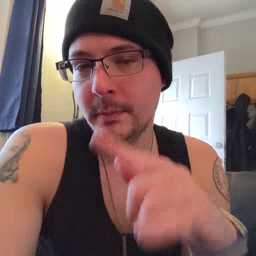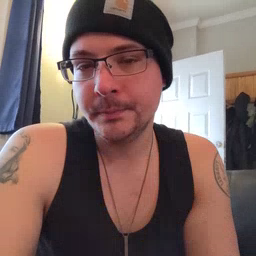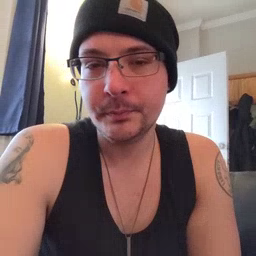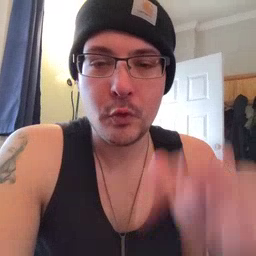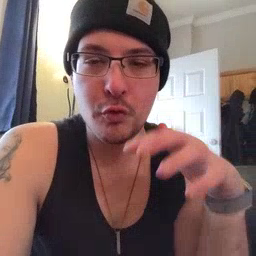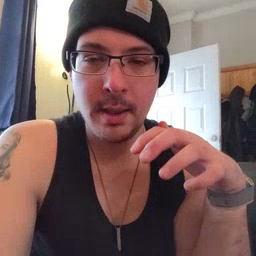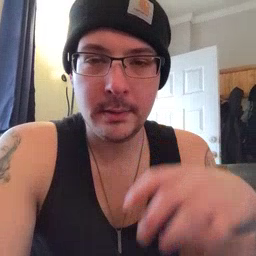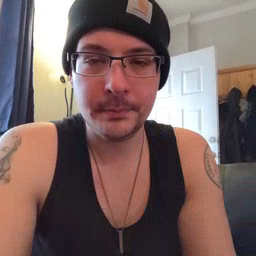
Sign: rain